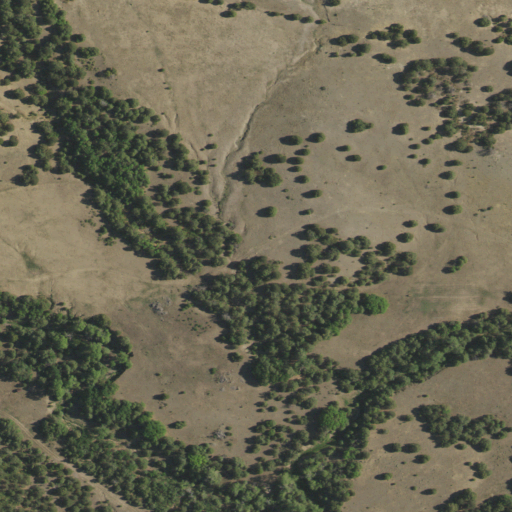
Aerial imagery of valley in New Mexico named Starr Canyon containing evergreen forest, shrub, and grassland